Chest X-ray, PA view. Patient: 29 years old, sex M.
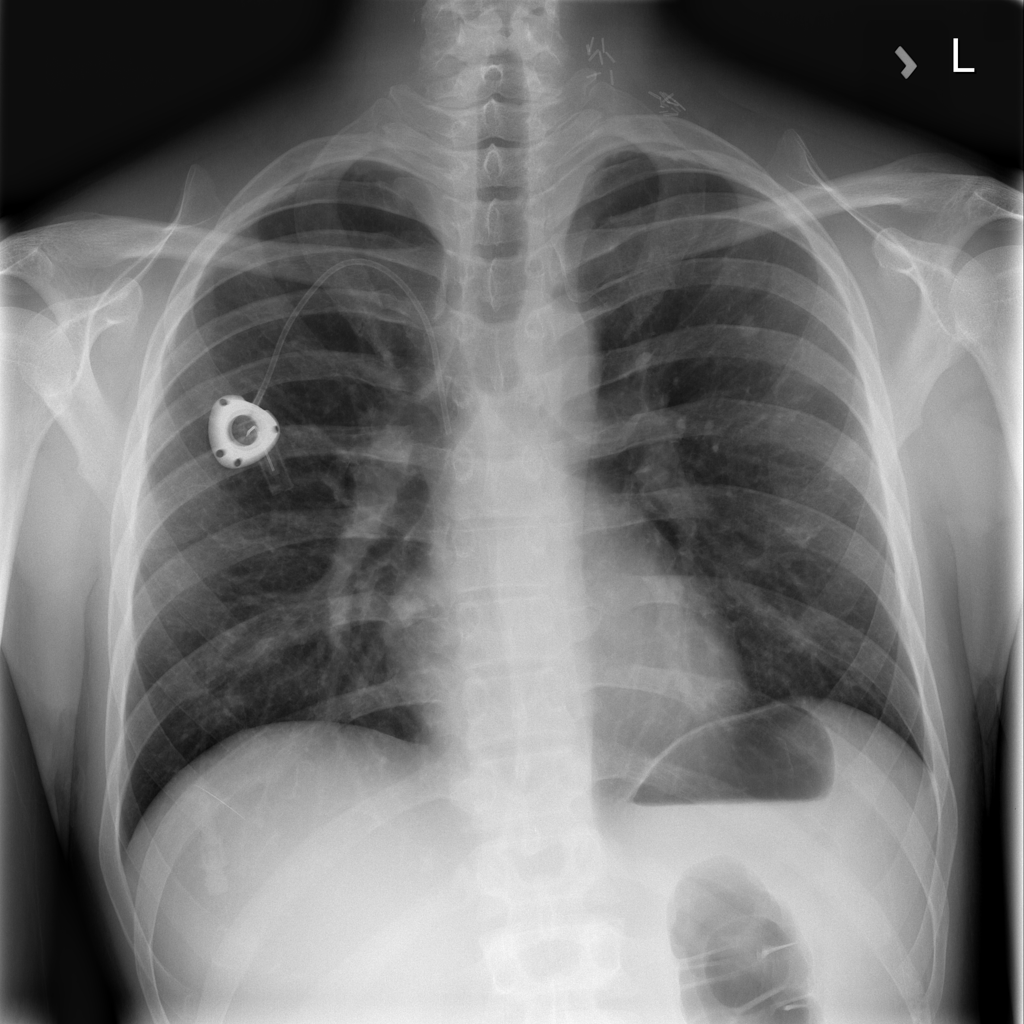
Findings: Nodule